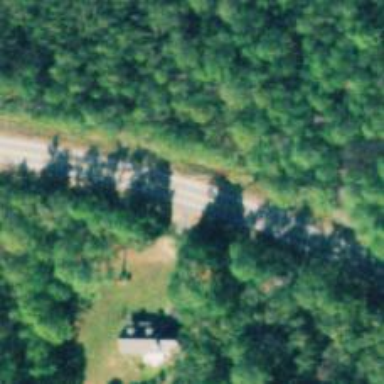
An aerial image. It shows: Secondary road.